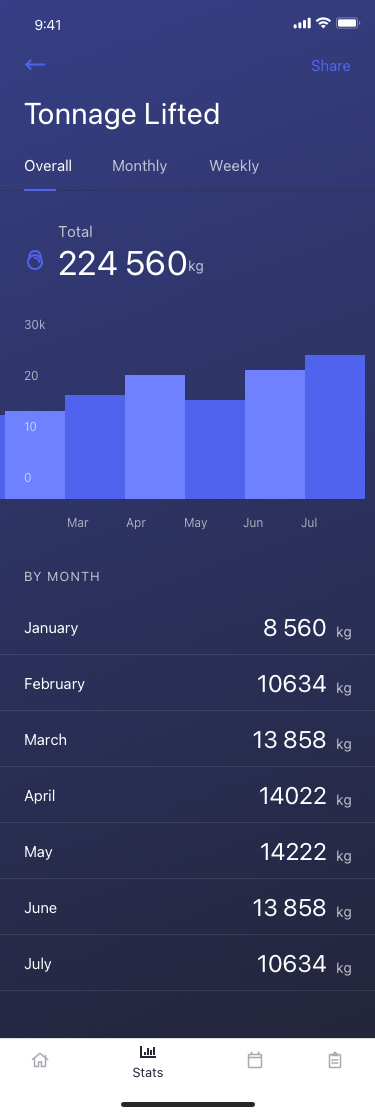
Text in this UI design:
BY MONTH
Mar
Apr
May
Jun
Jul
20
30k
10
0
224 560
kg
Total